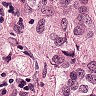
Metastatic tissue present: yes